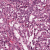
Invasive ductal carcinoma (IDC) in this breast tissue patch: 1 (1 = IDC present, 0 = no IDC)